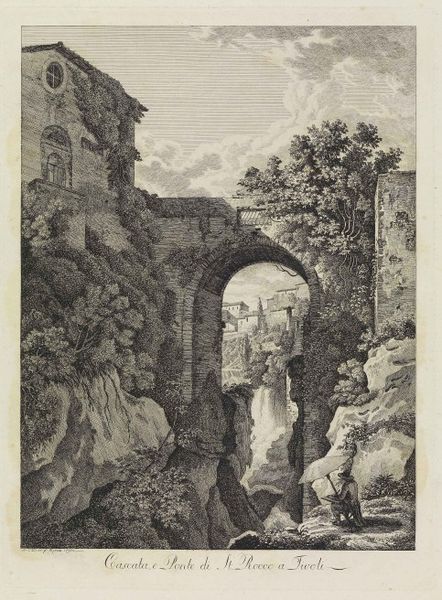
Titel: Tivoli: mit Wasserfall und Ponte di S. Rocco
Künstler: Albert Christoph Dies
Standort: Karlsruhe
Institution: Staatliche Kunsthalle Karlsruhe
Schlagwörter: baum, berg, blätter, dunkel, felsen, gestein, himmel, laub, mann, schatten, wasser, weiß, wolken, bäume, fluss, gelb, landschaft, menschen, see, sitzen, stadt, ufer, blume, blumen, fenster, frau, grau, hintergrund, hut, licht, schwarz, skizze, szene, tür, zeichnung, ausblick, dach, gebäude, haus, regenschirm, schirm, schloss, sonnenschirm, wiese, wolke, alt, richter, wand, architektur, mensch, rahmen, stein, steine, signatur, bach, ferne, horizont, häuser, hügel, natur, strauch, brücke, busch, büsche, gebüsch, kirche, sonne, sträucher, dunkelheit, mantel, sitzend, blatt, pflanzen, tal, wald, wasserfall, kreis, oval, rund, stock, szenerie, turm, ranken, spanien, gischt, schrift, sommer, papier, sitz, bogen, fassade, italien, ort, perspektive, stab, abhang, steinig, berge, fels, gebirge, hang, dorf, dächer, mauer, sprossenfenster, ziegel, grafik, graphik, vegetation, schlucht, steil, bullauge, rundes fenster, rast, hocker, damm, rundbogen, romantik, wein, lesen, maler, durchgang, warten, selbstporträt, tor, betrachter, stadtansicht, eingang, arkade, ruine, buch, burg, durchblick, kloster, rundfenster, steinbrücke, torbogen, übergang, wurzel, idyll, mauerwerk, abgrund, druck, druckgraphik, schwarz-weiß, druckgrafik, schraffur, radierung, stich, titel, künstler, baun, illustration, text, beschriftung, schriftsteller, bleistift, malen, betrachten, gemäuer, portal, villa, stul, ziegeln, wurzeln, bewachsen, efeu, natu, zeichnen, romantisch, wanderer, rundbögen, sonnenschein, kapelle, graben, occuli, kluft, aquädukt, brocken, viadukt, gestrüpp, postkarte, stafflei, kupferstich, hirte, sten, schraffierung, zeichner, legende, wildbach, tief, bauwerk, gebüsche, bewuchs, schwarz/weiß, okulus, mauerstein, fenmster, zeichnug, italienisch, kaskade, naturstudie, naum, böume, zeichnet, tivoli, kaltnadelradierung, gelbstichig, verwittert, runine, bezeichnet, schrim, landschaftsmaler, lgende, ruiene, ruinie, bäume natur, rundes, altes haus, brucke, rocco, er, gotische fenster, siteznd, schir, tivole, kakade, gazs, rimantik, steni, rimantisch, mescnh, stichig, hüger, voyer, rundfenser, stch, lbaum, itanien, tuivoli, tivooli